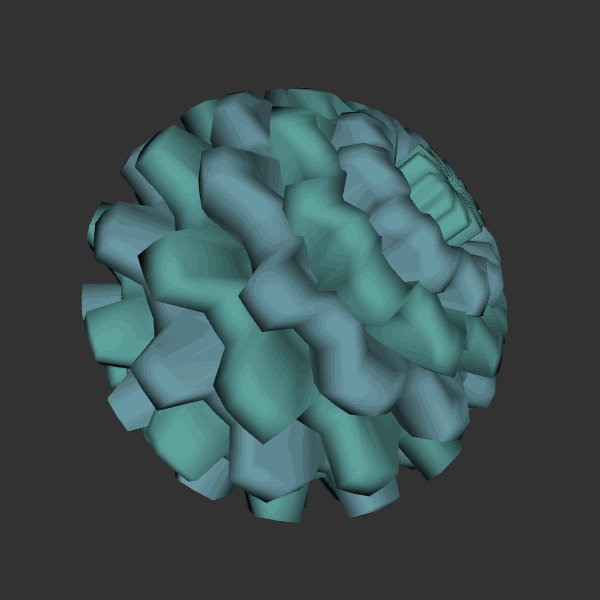
Background: dark